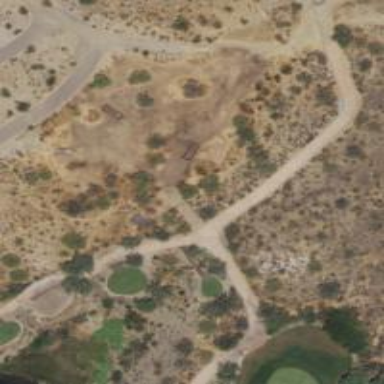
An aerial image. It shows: Footway that serves as golf path.